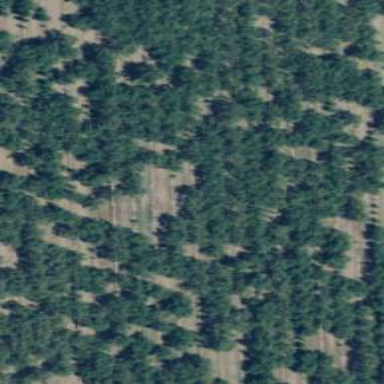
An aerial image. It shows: Orchard filled with almond trees.